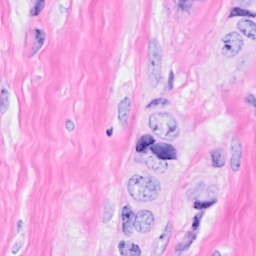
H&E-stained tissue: Breast